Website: apple
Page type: receipt
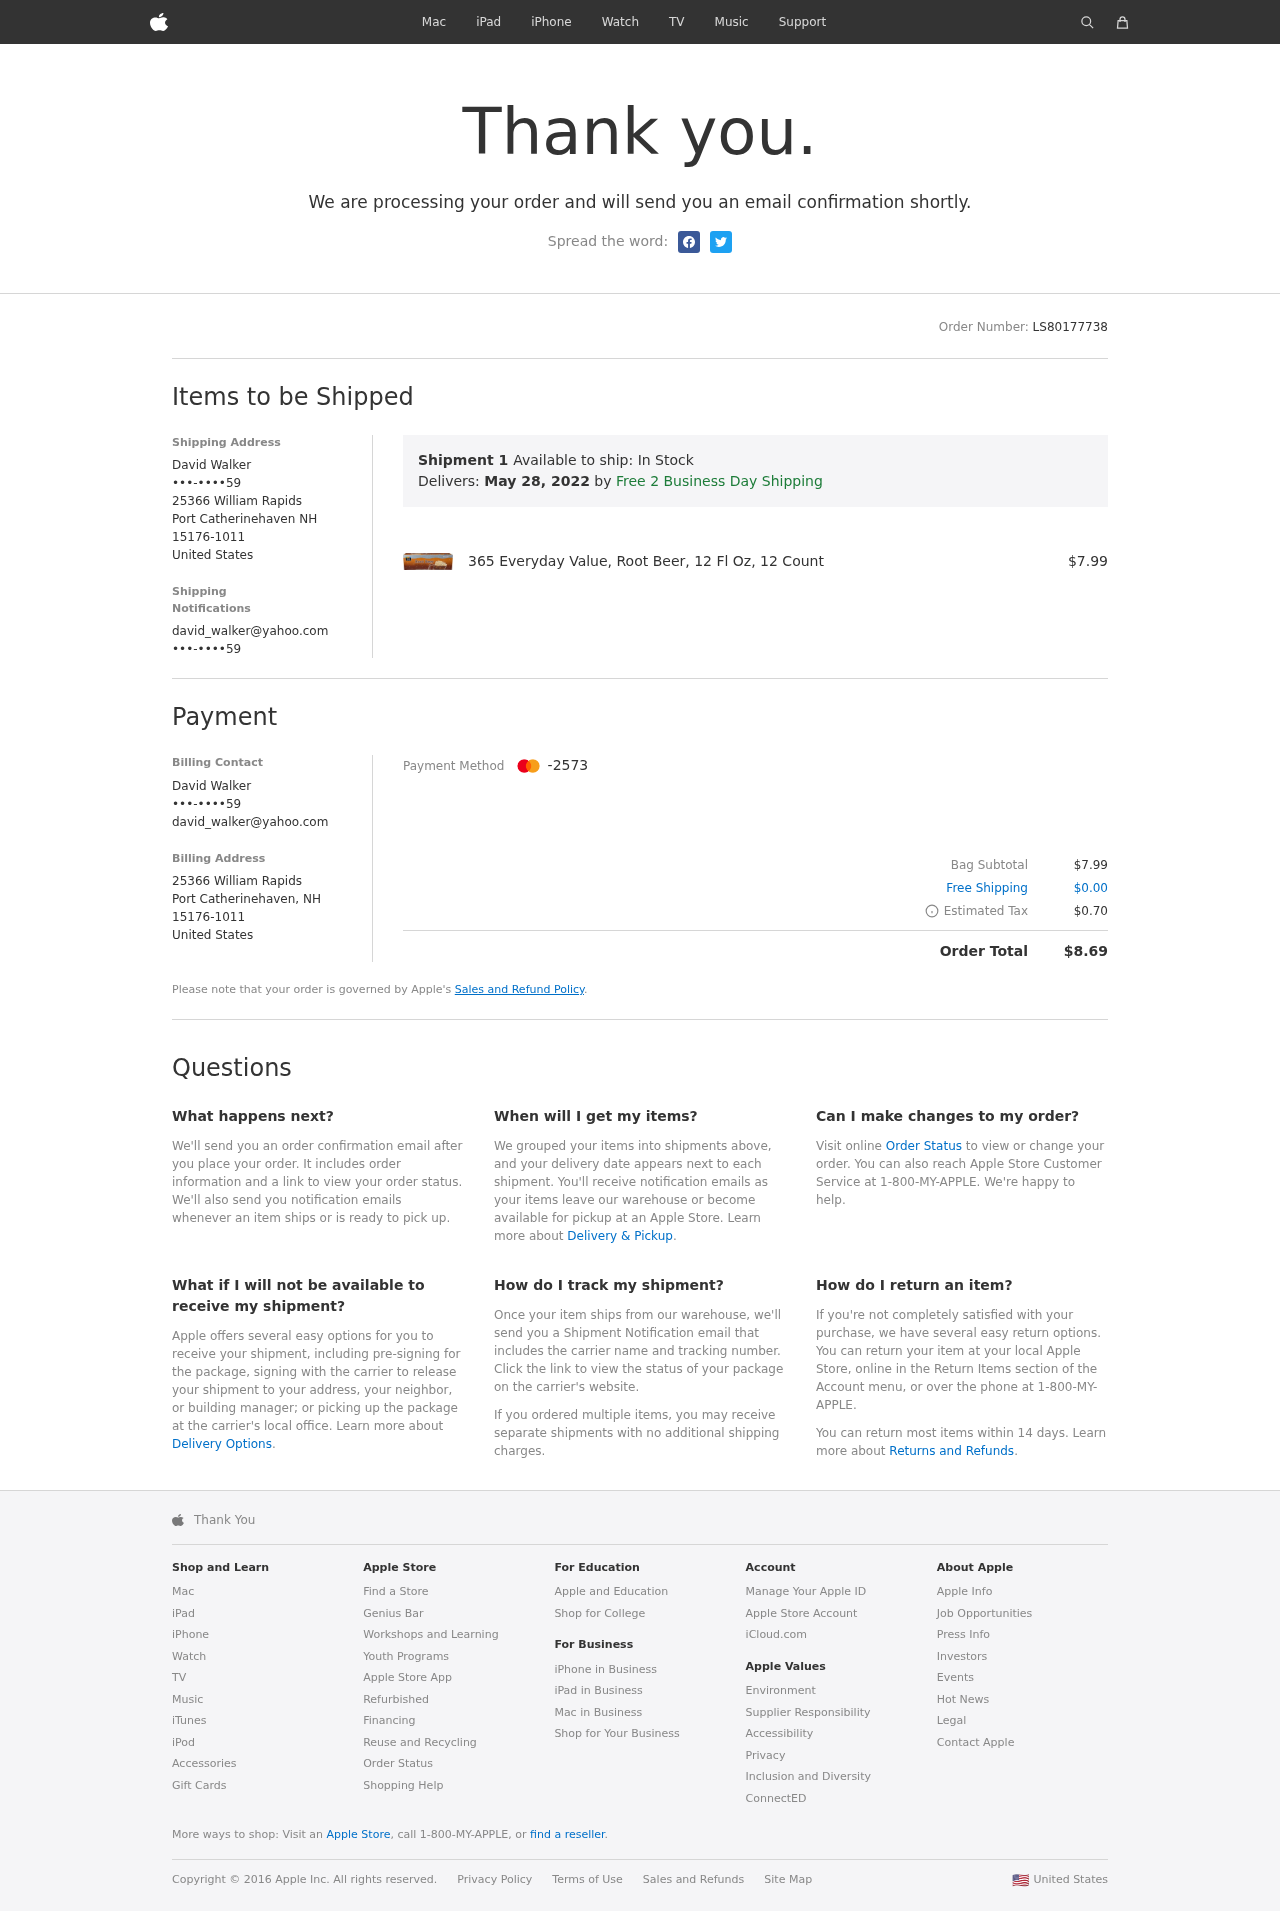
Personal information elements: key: PII_CARD_LAST4
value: -2573
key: PII_CITY
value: Port Catherinehaven
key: PII_COUNTRY
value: United States
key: PII_EMAIL
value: david_walker@yahoo.com
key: PII_EMAIL2
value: david_walker@yahoo.com
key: PII_FULLNAME
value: David Walker
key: PII_FULLNAME2
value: David Walker
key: PII_PHONE
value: •••-••••59
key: PII_PHONE2
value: •••-••••59
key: PII_PHONE3
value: •••-••••59
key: PII_POSTCODE_FULL
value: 15176-1011
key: PII_STATE_ABBR
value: NH
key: PII_STREET
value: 25366 William Rapids
Product elements: key: PRODUCT1_NAME
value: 365 Everyday Value, Root Beer, 12 Fl Oz, 12 Count
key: PRODUCT1_PRICE
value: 7.99
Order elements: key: ORDER_ID
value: LS80177738
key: ORDER_DELIVERY_DATE
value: May 28, 2022
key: ORDER_SUBTOTAL
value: $7.99
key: ORDER_SHIPPING_COST
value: $0.00
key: ORDER_TAX
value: $0.70
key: ORDER_TOTAL
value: $8.69